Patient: sex M, age 31
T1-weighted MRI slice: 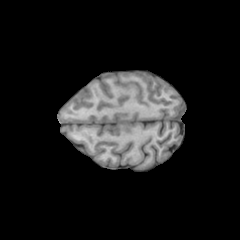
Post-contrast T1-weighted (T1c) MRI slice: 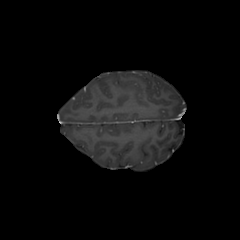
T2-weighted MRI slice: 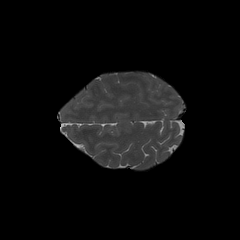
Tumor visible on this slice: no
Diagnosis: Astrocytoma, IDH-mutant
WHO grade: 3